Field crop: maize
Growth stage: 2
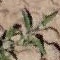
Species: atriplex